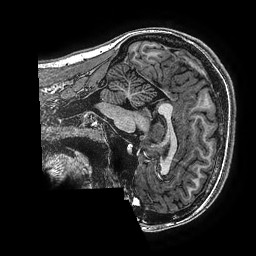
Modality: T1w
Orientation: sagittal
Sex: female
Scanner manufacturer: ge
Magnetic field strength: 3 T
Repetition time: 0.00766 s
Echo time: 0.003476 s